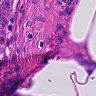
Metastatic tissue present: no